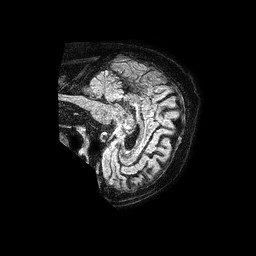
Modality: FLAIR
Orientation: sagittal
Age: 59
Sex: female
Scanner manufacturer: philips
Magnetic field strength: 1.5 T
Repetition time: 4.8 s
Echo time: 0.3 s